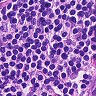
Metastatic tissue present: no